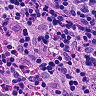
Metastatic tissue present: no